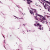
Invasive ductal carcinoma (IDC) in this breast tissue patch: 0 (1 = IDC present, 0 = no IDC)